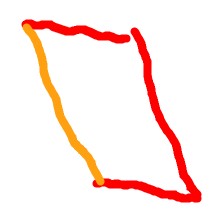
Shape: parallelogram